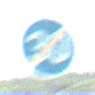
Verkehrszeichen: EndeMindestgeschwindigkeit
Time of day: MorningAfternoon
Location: Outdoor (Special)
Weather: Clear
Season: NotSpecified
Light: Natural